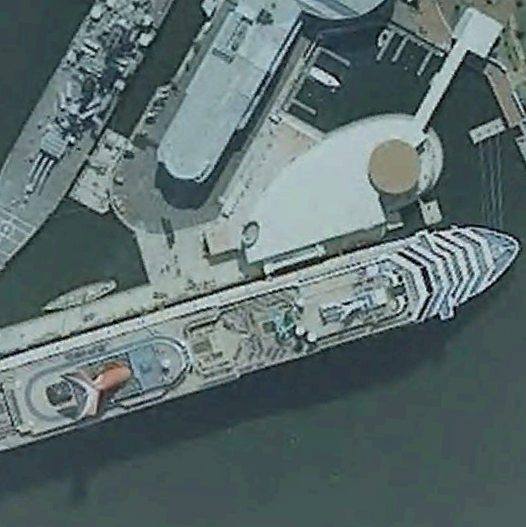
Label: Megayacht